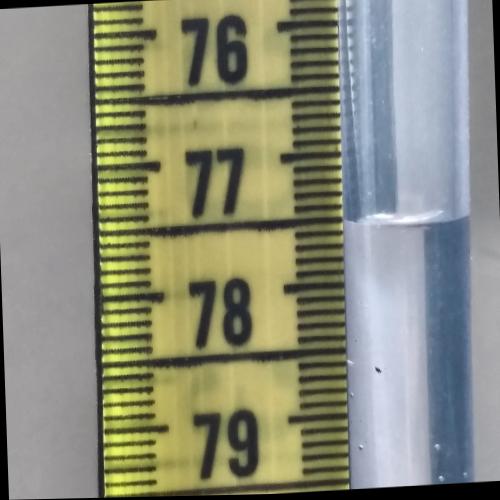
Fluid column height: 77.5 cm